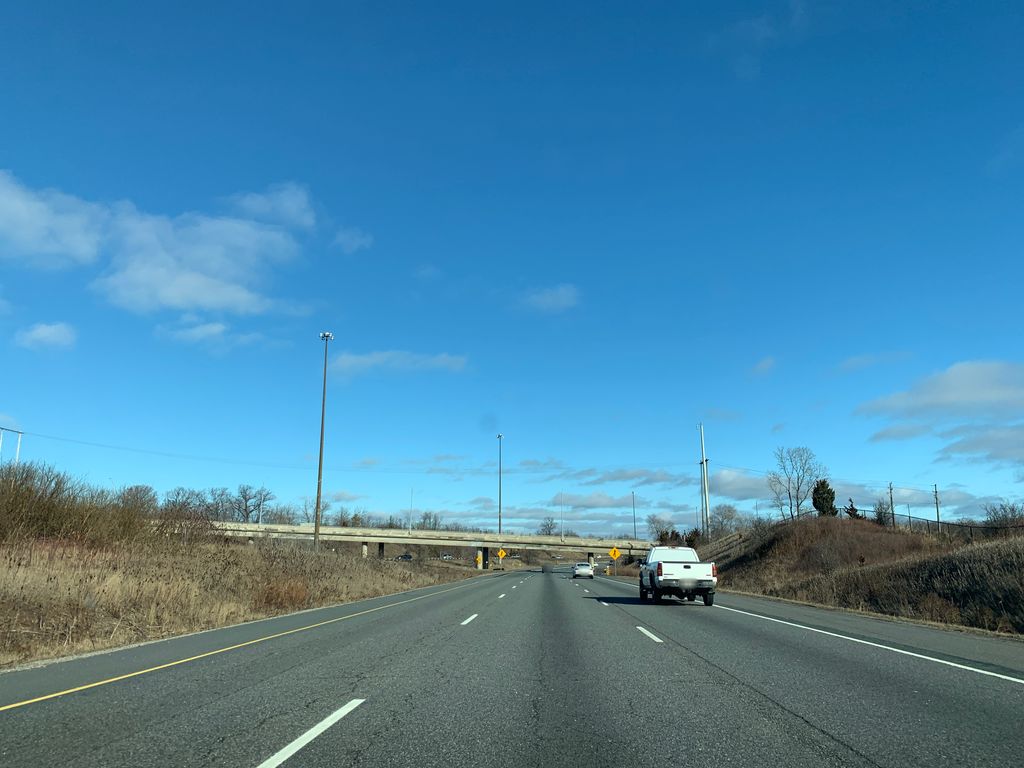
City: hamilton